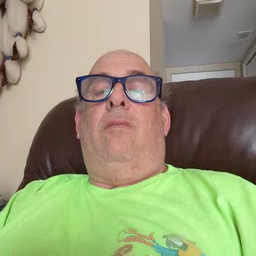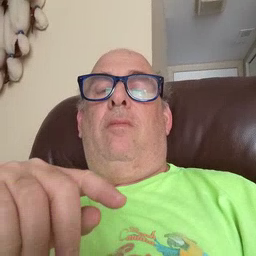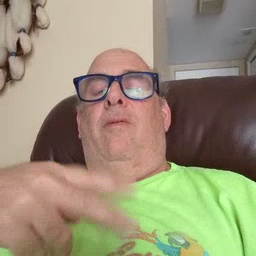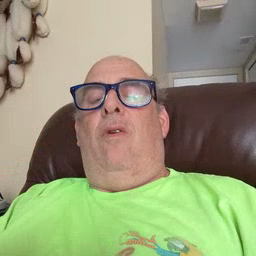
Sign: fall